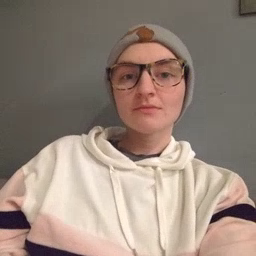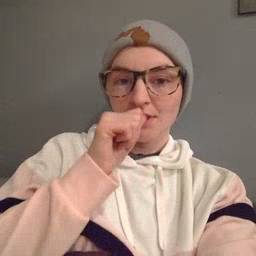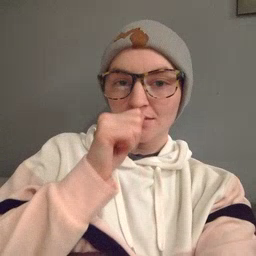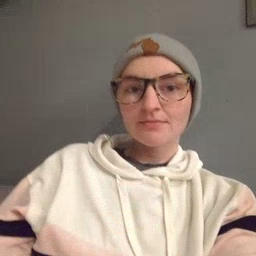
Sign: nuts